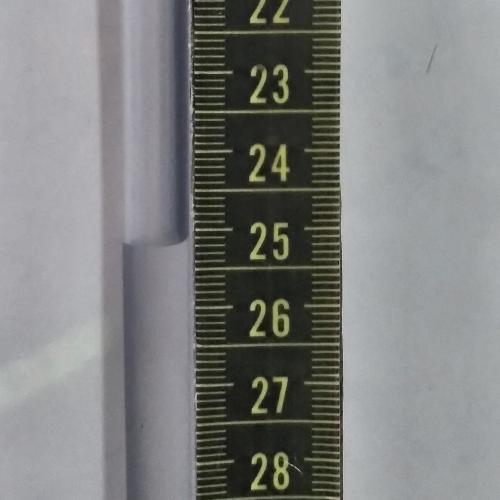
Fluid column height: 25.1 cm